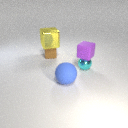
large blue rubber sphere in front of small brown rubber cube